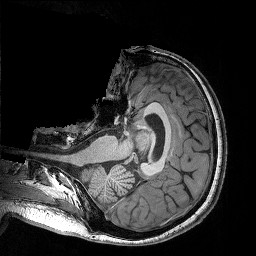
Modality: T1w
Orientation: axial
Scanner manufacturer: siemens
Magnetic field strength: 3 T
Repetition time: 0.02 s
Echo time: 0.005 s